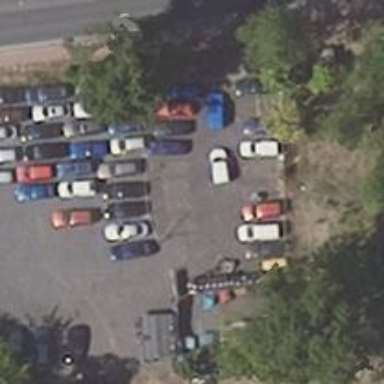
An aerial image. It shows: Shop that sells cars.